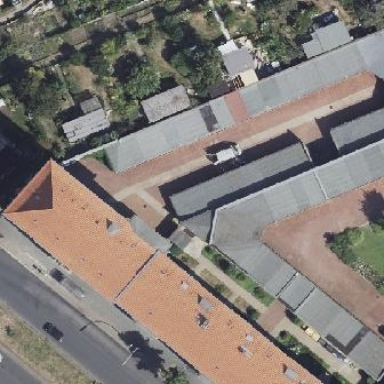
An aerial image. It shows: Part of building.